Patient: sex M, age 71
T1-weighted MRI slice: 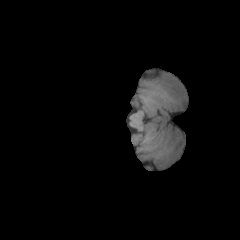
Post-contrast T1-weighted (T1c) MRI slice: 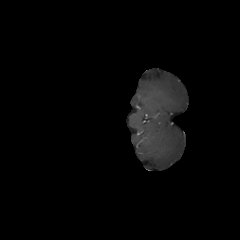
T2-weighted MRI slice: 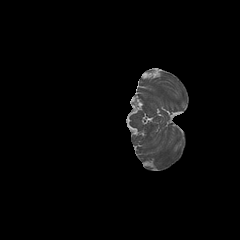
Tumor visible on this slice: no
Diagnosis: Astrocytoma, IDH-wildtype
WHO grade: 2